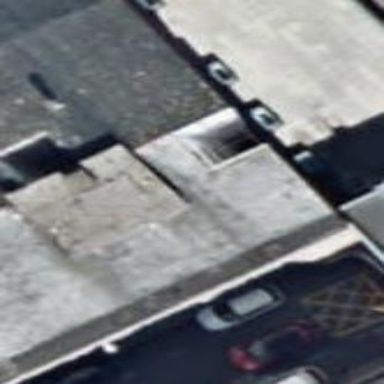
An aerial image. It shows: Part of building.